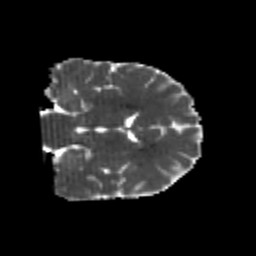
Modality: MD
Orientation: coronal
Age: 23
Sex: male
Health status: healthy
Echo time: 0.074 s